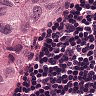
Metastatic tissue present: yes